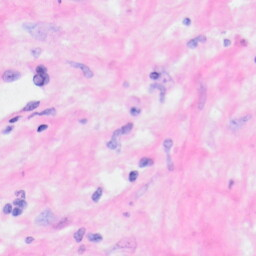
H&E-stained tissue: Kidney